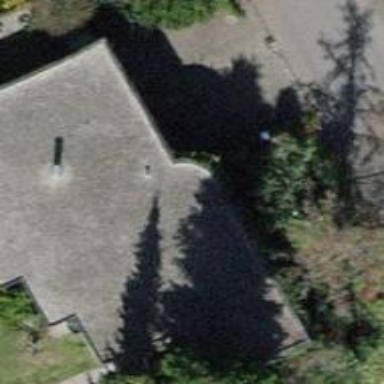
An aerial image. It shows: Detached building.